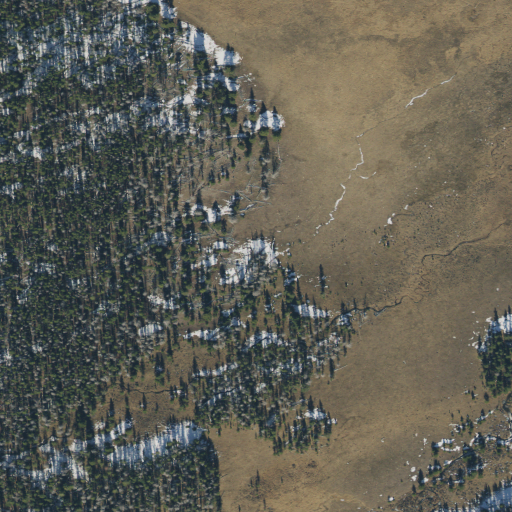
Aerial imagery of plain(s) in Utah named Round Park containing woody wetlands and evergreen forest